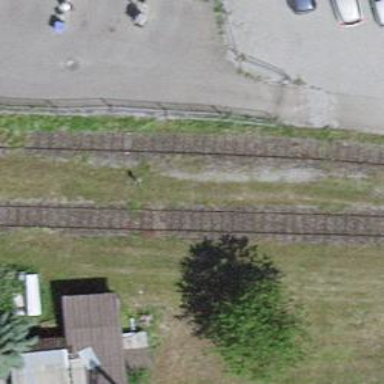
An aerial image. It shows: Railway siding for service.